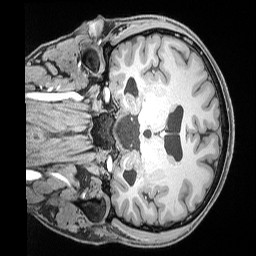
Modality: T1w
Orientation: coronal
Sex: female
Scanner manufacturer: siemens
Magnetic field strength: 3 T
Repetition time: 2.53 s
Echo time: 0.00169 s